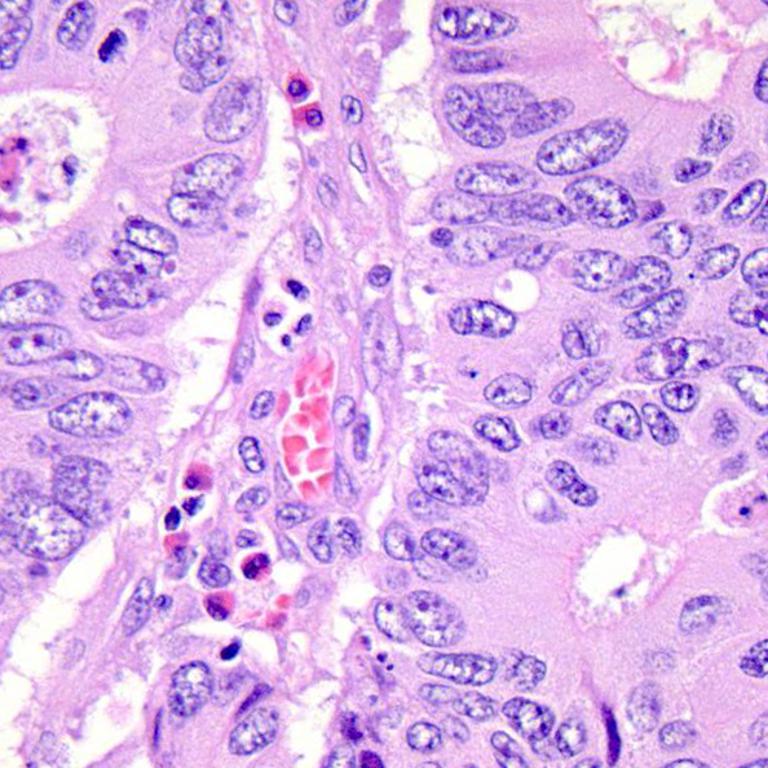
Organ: colon
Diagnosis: adenocarcinomas